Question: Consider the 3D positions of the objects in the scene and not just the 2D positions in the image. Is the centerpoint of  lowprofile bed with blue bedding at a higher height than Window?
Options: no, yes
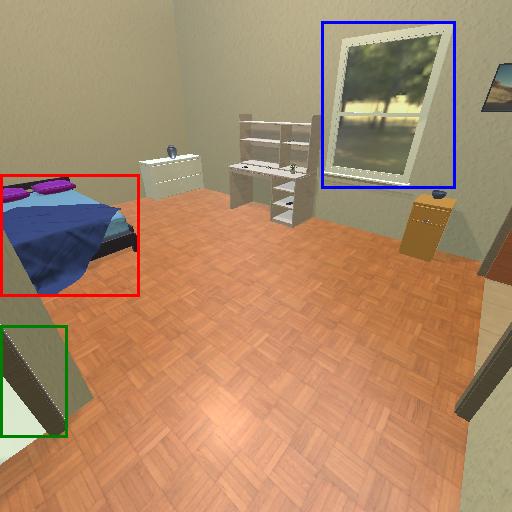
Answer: no